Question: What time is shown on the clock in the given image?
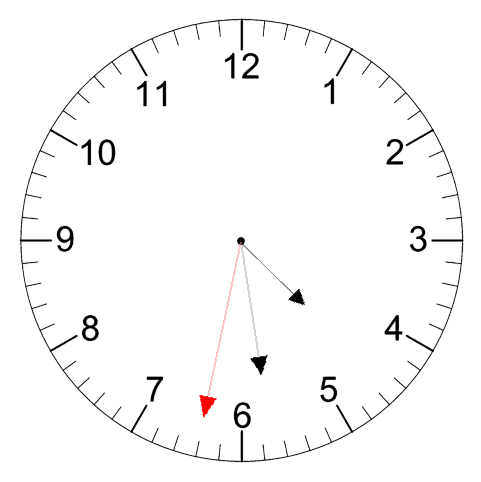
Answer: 04:28:32